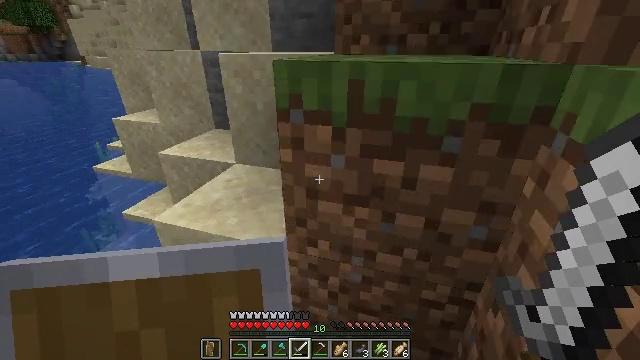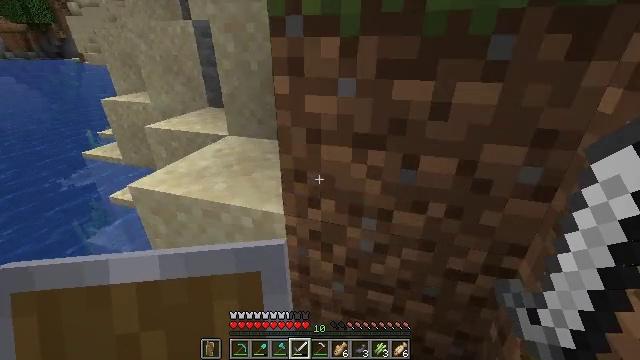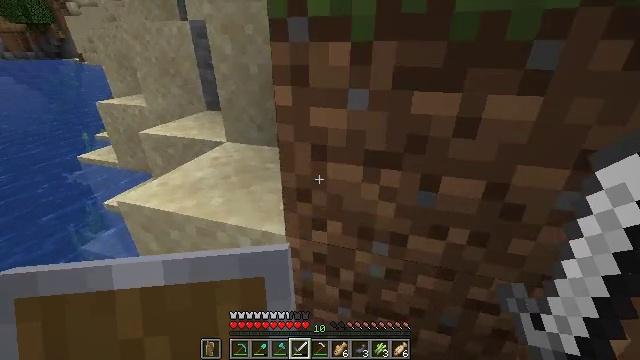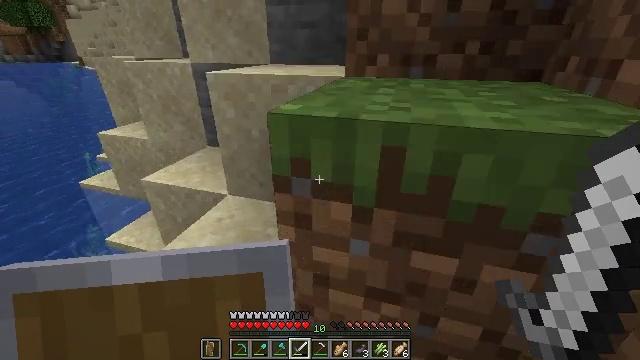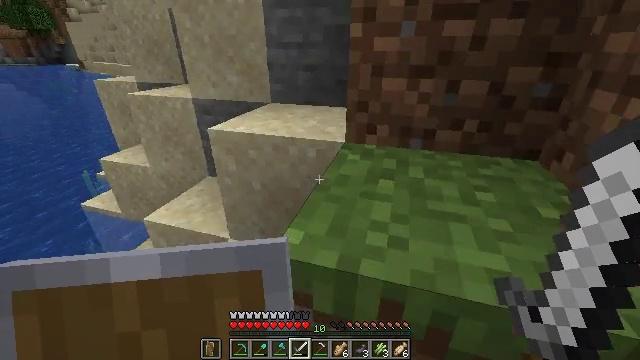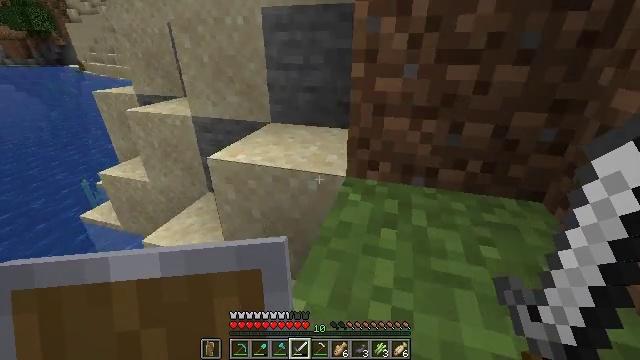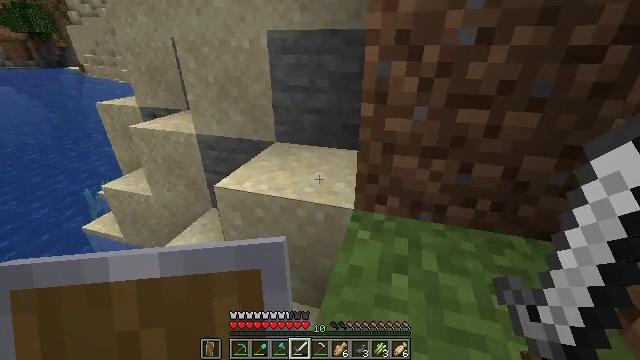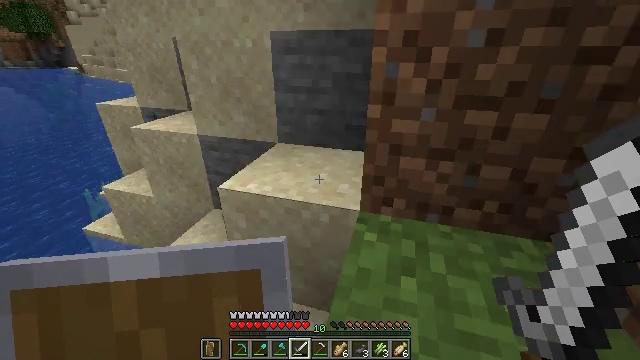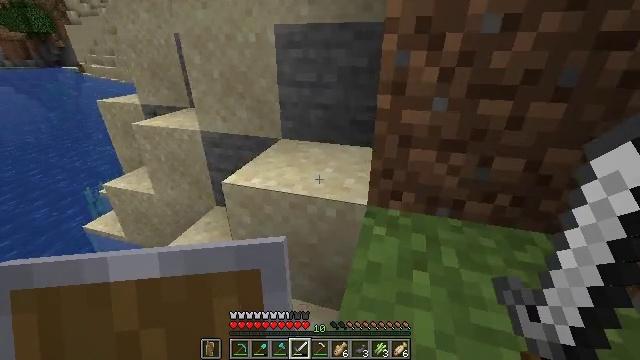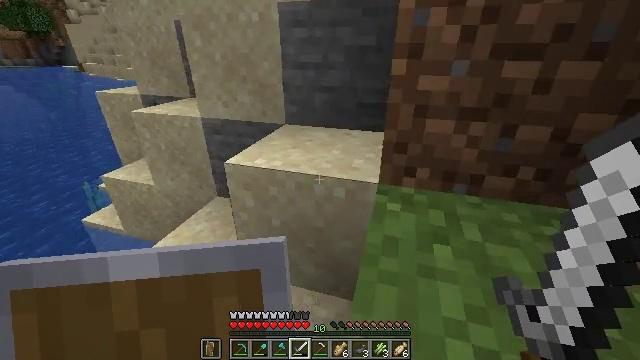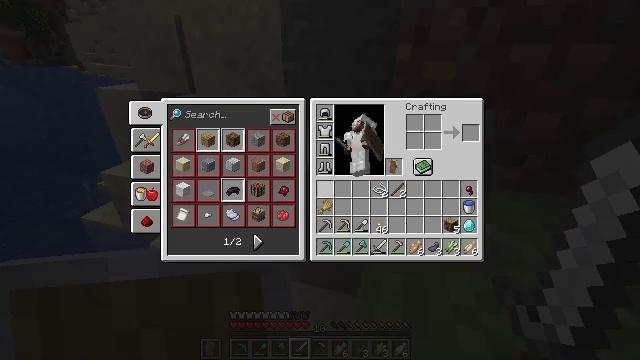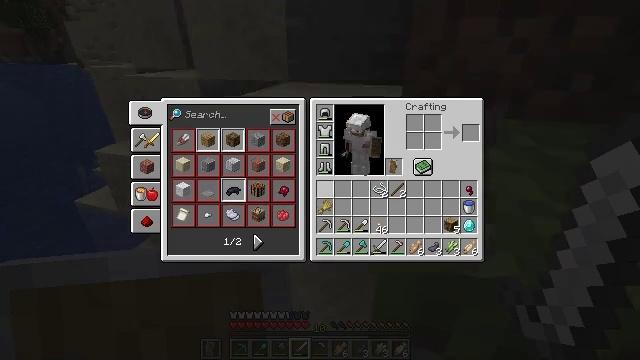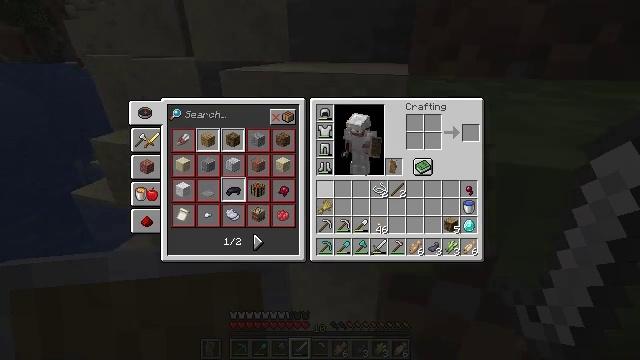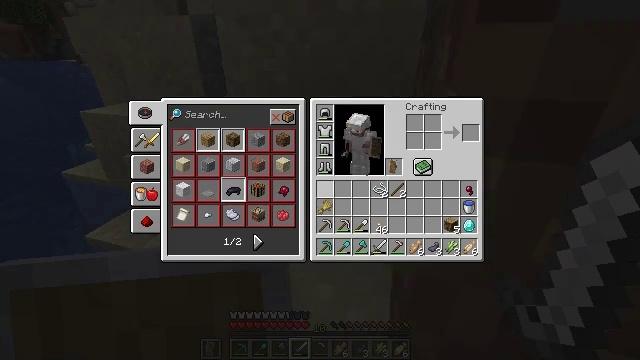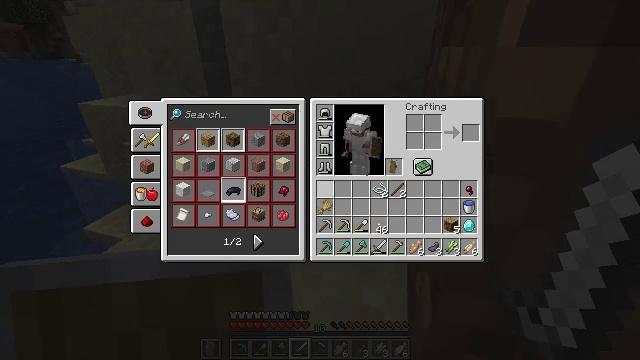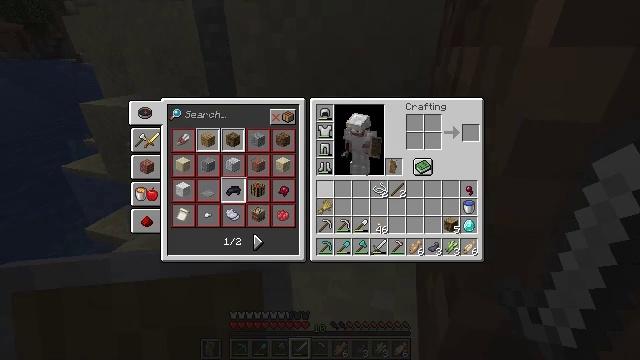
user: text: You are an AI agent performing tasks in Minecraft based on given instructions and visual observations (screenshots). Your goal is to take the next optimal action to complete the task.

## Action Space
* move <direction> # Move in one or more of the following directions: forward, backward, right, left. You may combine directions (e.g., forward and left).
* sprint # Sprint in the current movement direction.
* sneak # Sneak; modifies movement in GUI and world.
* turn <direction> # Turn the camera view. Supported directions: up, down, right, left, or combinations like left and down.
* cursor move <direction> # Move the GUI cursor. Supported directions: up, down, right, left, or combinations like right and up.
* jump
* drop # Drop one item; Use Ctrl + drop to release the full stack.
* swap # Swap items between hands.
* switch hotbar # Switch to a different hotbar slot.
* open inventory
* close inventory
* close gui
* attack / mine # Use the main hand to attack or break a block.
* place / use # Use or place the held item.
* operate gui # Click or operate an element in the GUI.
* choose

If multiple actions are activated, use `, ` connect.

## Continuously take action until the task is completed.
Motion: motion action
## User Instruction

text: Attack the ground to gather sand.
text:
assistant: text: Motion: move forward, jump
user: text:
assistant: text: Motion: move forward, jump
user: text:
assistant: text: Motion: move forward, jump
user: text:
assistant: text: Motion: move forward
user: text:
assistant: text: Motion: move forward
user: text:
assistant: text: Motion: move forward
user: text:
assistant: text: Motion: move forward
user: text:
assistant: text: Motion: no_op
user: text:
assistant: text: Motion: no_op
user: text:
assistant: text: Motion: open inventory
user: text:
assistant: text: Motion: open inventory
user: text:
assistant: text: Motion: open inventory
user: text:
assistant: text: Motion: open inventory
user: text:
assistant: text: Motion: open inventory
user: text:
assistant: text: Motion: no_op
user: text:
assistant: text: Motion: cursor move right
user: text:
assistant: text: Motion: cursor move right
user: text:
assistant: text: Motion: cursor move right
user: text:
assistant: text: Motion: cursor move right
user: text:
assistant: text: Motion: cursor move right
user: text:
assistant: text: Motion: no_op
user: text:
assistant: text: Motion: no_op
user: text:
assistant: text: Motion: no_op
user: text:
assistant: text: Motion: no_op
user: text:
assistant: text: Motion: cursor move left
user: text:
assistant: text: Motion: cursor move left and down
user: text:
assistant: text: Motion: cursor move left and down
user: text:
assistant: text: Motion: cursor move left and down
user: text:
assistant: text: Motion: no_op
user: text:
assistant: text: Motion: no_op